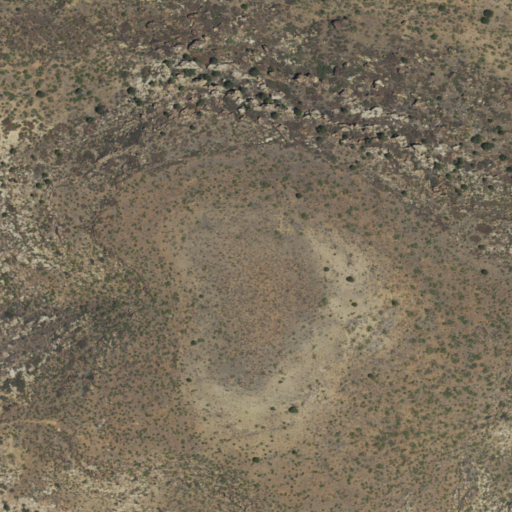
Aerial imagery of mountain in New Mexico named Gobblers Knob containing shrub and grassland